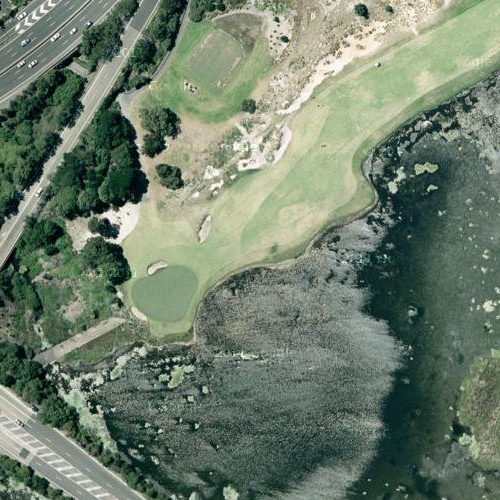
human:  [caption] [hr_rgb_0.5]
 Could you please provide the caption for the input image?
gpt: A small river flows through the dense woods .

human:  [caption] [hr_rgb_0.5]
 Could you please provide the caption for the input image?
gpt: There are lots of plants on both sides of the river .

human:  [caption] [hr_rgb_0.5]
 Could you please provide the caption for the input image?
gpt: A small curved river flows through the dense woods .

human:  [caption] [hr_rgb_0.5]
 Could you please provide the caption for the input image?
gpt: Lots of green plants are on both banks of a small river .

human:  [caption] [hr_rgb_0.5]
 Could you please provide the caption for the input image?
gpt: There is a small curved river flows through the dense woods .